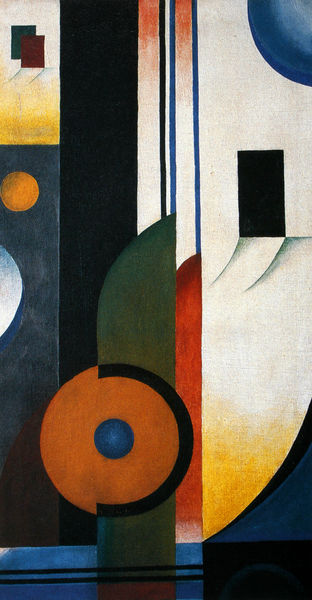
Titel: Komposition
Künstler: Chaia (Anna) Kagan
Standort: Moskau
Institution: Sammlung Walerij Dudakow und M. K. Kaschuro
Schlagwörter: blau, gemälde, schatten, weiß, gelb, grün, komposition, braun, bunt, grau, licht, orange, schwarz, rot, öl, boden, gold, blatt, rosa, kreis, rund, perspektive, moderne, abstrakt, farben, flächen, modern, formen, linien, uhr, striche, rechteck, kegel, linie, strich, punkt, kreise, halbkreis, geometrisch, hellgrau, geometrie, quadrat, längs, russisch, hellgaru, horizontale, halbkreise, vertikale, geometrische figuren, rhthmus